一年级 · 算术
校运会要做一些拉拉花球

已经做了 36 个, 还有 8 个没有做, 一共需要做几个拉拉花球?

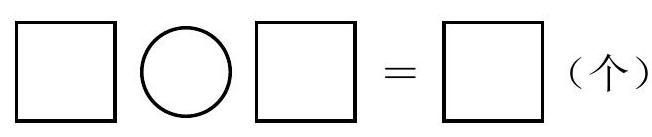
答案: 详解$36+8=44$ (个)

答: 一共需要做 44 个拉拉花球。